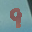
Label: 9